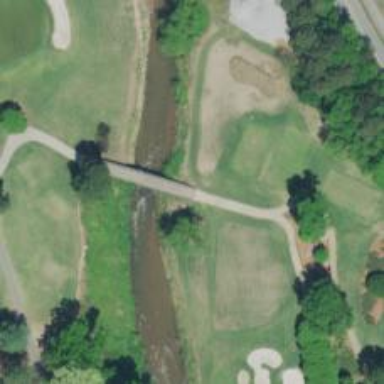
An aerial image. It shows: Path on bridge designed for golf carts.